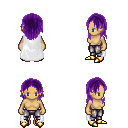
a pixel art fantasy rpg character, female body template, human, tanned skin, white cape, metal pants, purple long hairstyle, gold boots, four views (front, back, left, right), 2x2 character sprite sheet, small pixel art, hard edges, no anti-aliasing